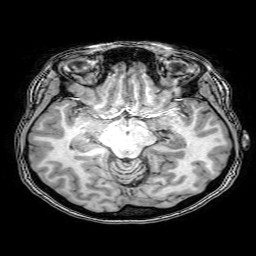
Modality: T1w
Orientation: coronal
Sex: female
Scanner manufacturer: philips
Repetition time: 0.008081 s
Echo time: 0.00369 s